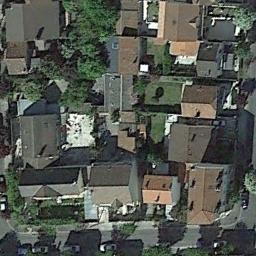
Label: residential